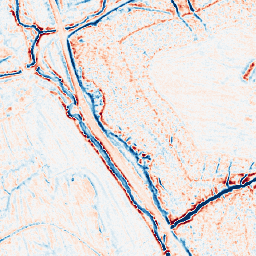
Category: edge_preserving
Decomposition family: bilateral
Decomposition parameters: d: 9
sigma_color: 25
sigma_space: 25
Upsampling method: area
Upsampling parameters: scale: 2
Upsampling scale: 2